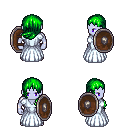
a pixel art fantasy rpg character, male body template, dark elf, purple skin, underdress, metal pants, green left-swept hairstyle, shield, four views (front, back, left, right), 2x2 character sprite sheet, small pixel art, hard edges, no anti-aliasing